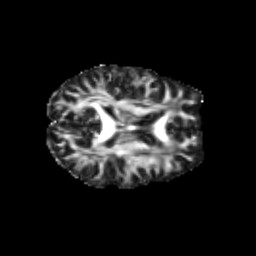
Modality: FA
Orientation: axial
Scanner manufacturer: siemens
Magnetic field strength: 3 T
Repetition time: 9.2 s
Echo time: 0.084 s